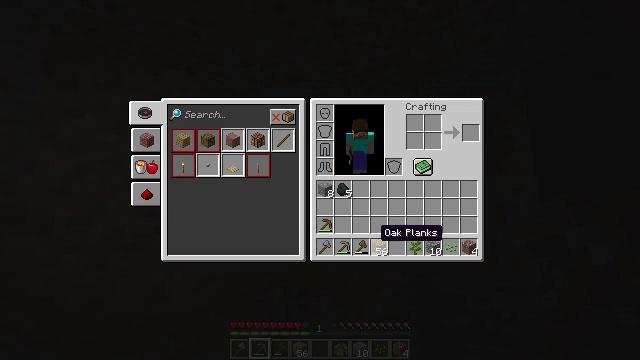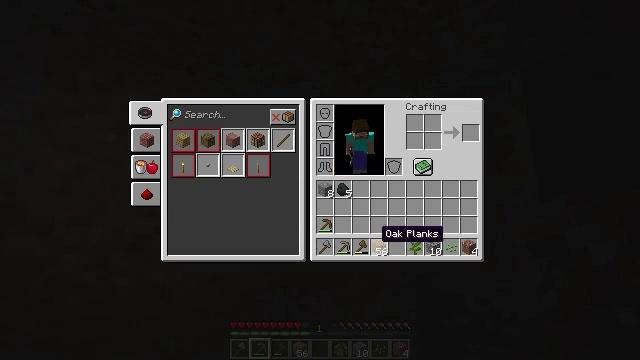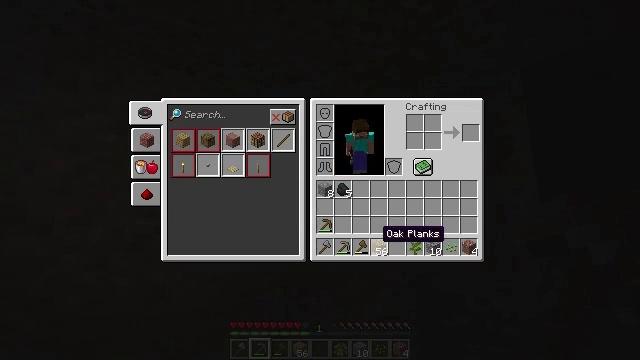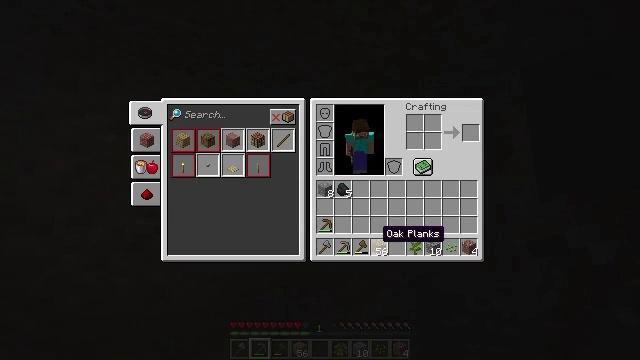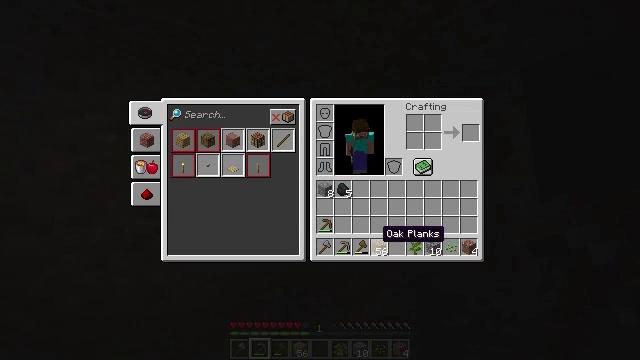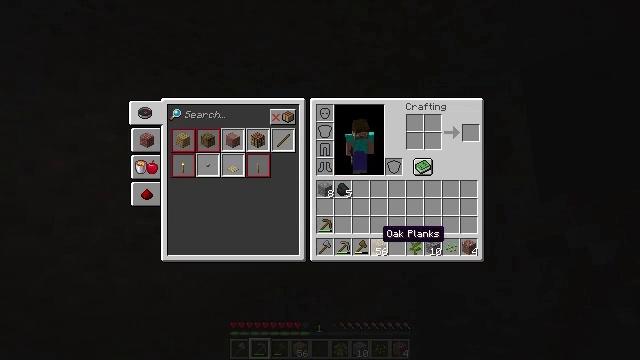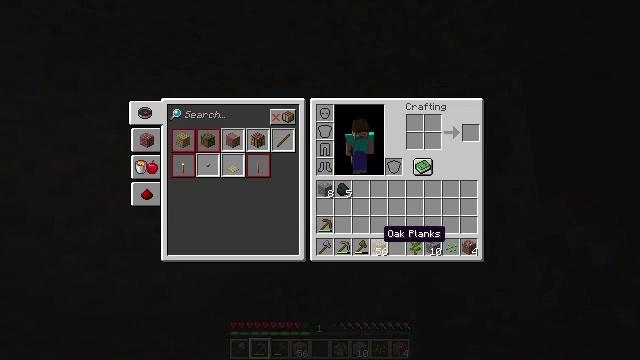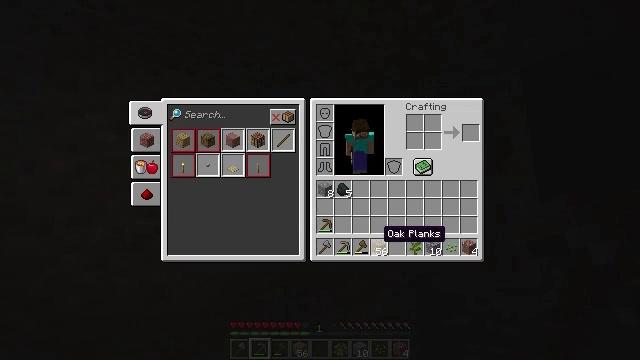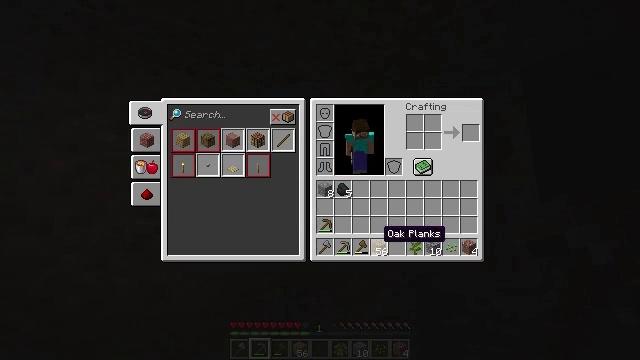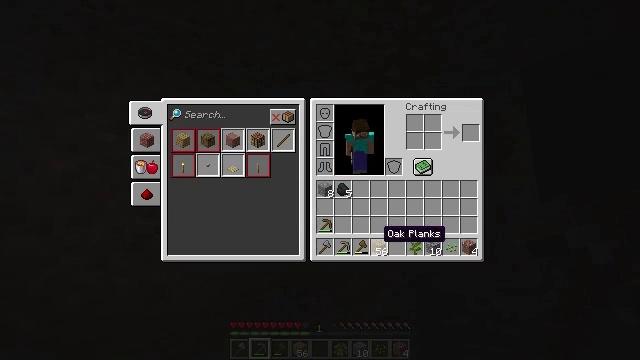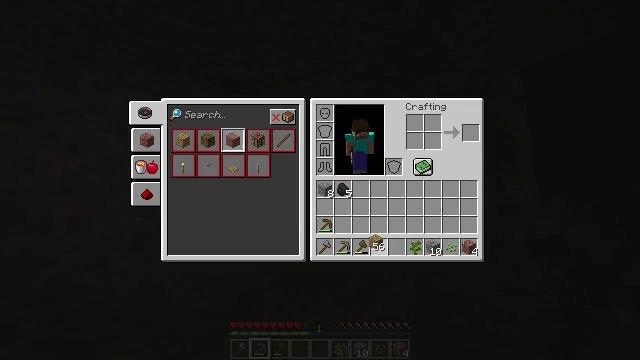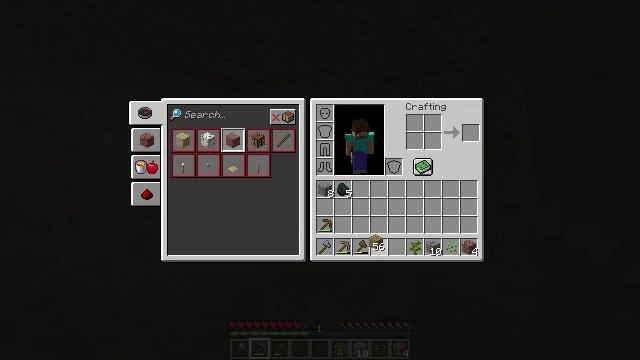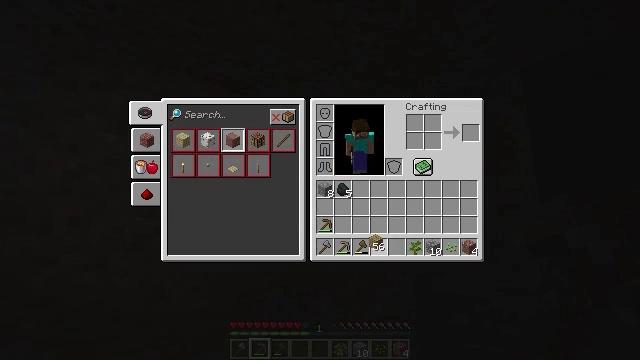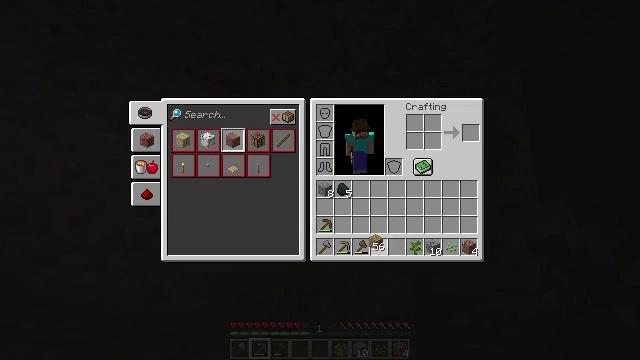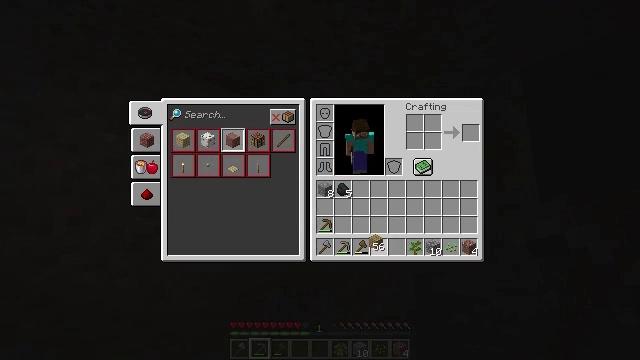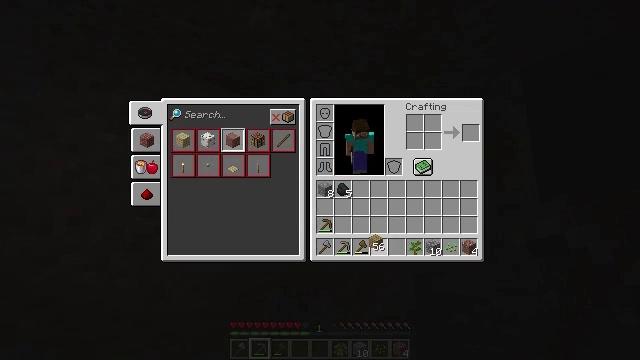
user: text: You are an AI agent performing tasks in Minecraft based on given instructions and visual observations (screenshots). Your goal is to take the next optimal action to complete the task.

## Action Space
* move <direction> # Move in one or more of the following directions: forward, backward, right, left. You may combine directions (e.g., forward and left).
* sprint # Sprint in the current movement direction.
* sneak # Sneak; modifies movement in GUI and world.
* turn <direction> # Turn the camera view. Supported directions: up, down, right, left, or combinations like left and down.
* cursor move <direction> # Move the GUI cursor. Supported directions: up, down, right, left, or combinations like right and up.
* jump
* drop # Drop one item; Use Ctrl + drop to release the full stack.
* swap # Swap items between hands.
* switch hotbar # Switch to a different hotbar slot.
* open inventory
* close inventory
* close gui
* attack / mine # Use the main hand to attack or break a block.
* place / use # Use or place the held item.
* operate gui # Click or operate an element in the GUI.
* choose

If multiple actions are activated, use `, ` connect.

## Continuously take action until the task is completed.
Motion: motion action
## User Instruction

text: Turn wooden planks into sticks.
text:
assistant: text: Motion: no_op
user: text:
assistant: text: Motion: no_op
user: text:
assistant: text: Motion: no_op
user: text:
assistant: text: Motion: no_op
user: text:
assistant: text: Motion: no_op
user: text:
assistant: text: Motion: no_op
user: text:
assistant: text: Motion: no_op
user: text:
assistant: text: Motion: no_op
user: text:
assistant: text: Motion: no_op
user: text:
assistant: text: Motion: attack / mine
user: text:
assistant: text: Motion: attack / mine
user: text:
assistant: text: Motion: attack / mine
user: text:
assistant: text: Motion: no_op
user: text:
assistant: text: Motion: no_op
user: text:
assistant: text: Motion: no_op
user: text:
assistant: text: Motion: no_op
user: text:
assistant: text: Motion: no_op
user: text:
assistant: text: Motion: turn up
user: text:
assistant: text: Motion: turn right and up
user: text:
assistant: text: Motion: turn up
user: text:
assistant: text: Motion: no_op
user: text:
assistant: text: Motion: no_op
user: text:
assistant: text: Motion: no_op
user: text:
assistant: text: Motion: no_op
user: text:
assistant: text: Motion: no_op
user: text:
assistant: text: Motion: attack / mine
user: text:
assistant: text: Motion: attack / mine
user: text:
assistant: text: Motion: attack / mine
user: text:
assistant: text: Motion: attack / mine
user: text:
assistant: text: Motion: no_op